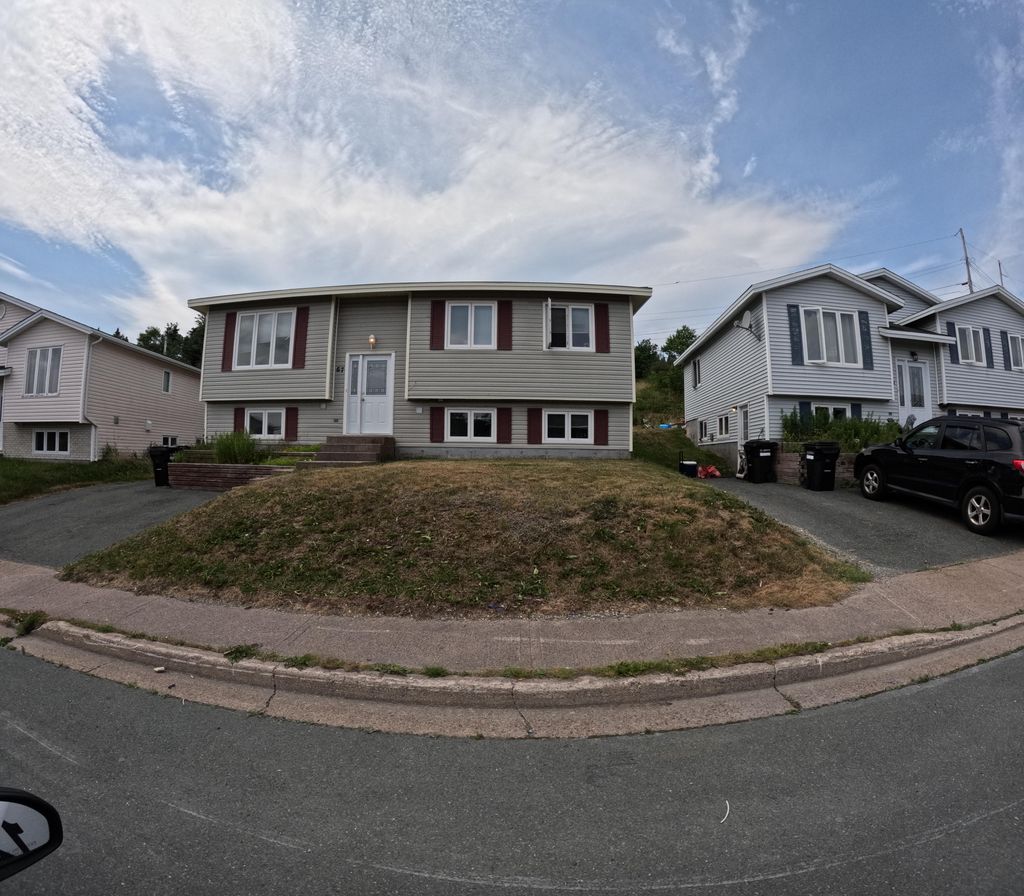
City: st_johns